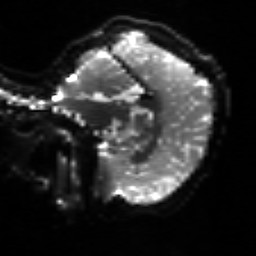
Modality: sbref
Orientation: sagittal
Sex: male
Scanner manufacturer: siemens
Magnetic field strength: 3 T
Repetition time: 5 s
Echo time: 0.071 s